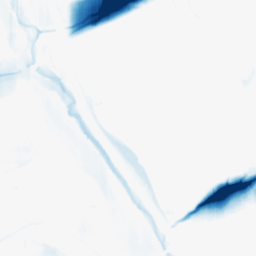
Category: morphological
Decomposition family: morphological_ellipse
Decomposition parameters: operation: closing
width: 50
height: 5
Upsampling method: cubic_mitchell
Upsampling parameters: scale: 2
Upsampling scale: 2